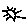
Label: sun